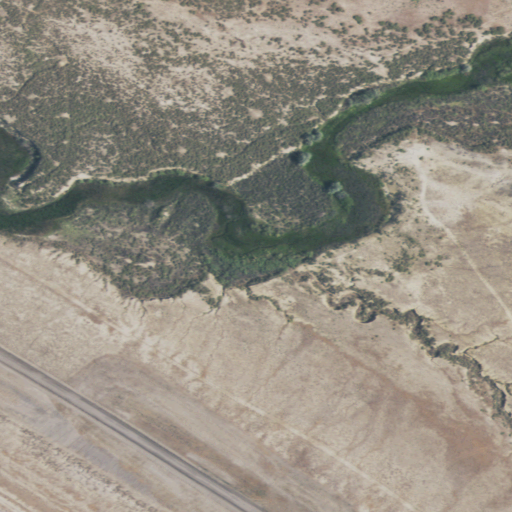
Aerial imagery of valley in Wyoming named Potato Draw containing shrub, grassland, and woody wetlands